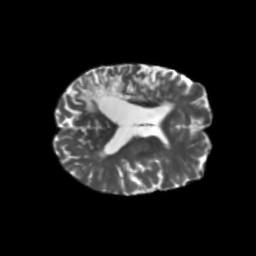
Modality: T2w
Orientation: axial
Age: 69
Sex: female
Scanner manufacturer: siemens
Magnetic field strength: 3 T
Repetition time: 5.47 s
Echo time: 0.0854 s